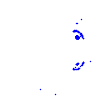
Particle: electron